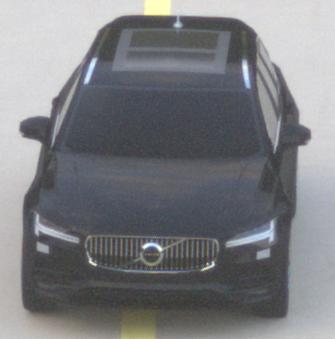
Make: Volvo
Model: V90
Detailed model: -
Model produced from: 2016
Model produced until: 2020
Doors: 5
Color: black
Road condition: dry road
Daytime: sunrise or sunset
Contrast: low contrast